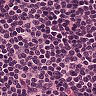
Metastatic tissue present: no